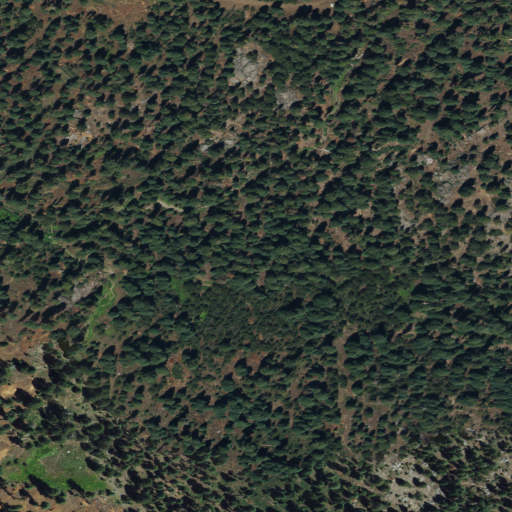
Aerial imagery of valley in California named Water Gulch containing only evergreen forest